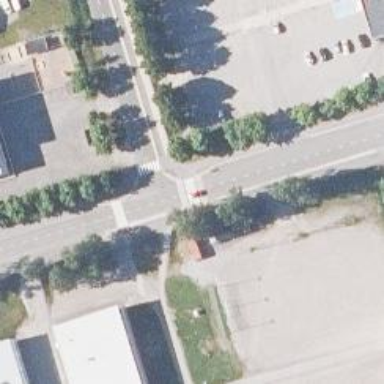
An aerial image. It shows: Asphalt cycleway with crossing.